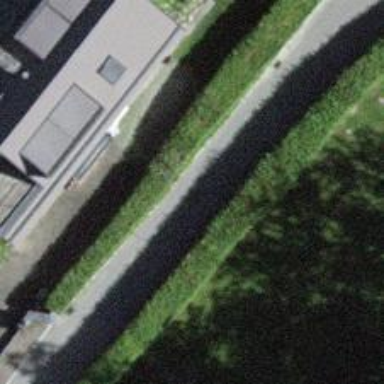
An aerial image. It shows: Alley classified as service road.